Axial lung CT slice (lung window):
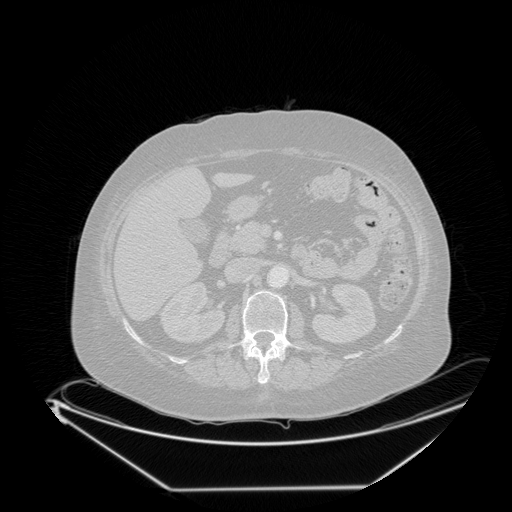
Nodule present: no